Question: What I am trying to accomplish on ':hover'.

'''
.nav li {
margin: 12px 0 0 20px; padding: 0;
color: #000; font-weight: 700;
display: inline-block;
}
.nav li+li:hover {
background: #2f3343;
padding: 5px 10px 5px 10px;
margin: 0 -2px 0 20px;
border-radius: 2px;
font-weight: 700;
border: none;
}
.nav .triangle {
width: 0px;
height: 0px;
border-style: solid;
border-width: 10px 12.5px 0 12.5px;
border-color: #000000 transparent transparent transparent;
}
'''
I would like to put the triangle in the ':hover' but it's completely messed up. Do I need to set a specific height and add a position?
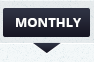
Answer: Try this
i create a new
'''
.nav li {
margin: 12px 0 0 20px; padding: 0;
color: #000; font-weight: 700;
display: inline-block;
padding: 5px 10px 5px 10px;
position:relative;
border-radius: 2px;
}
.nav li:hover {
background: #2f3343;
border: none;
}
.nav li:hover:after {
content:"";
border-style: solid;
position: absolute;
left: 50%;
bottom: -10px;
margin-left:-10px;
border-width: 10px 12.5px 0 12.5px;
border-color: #000000 transparent transparent transparent;
}
'''
<URL>